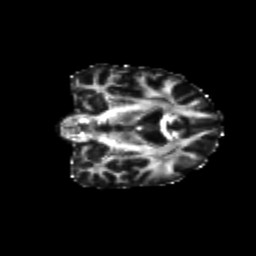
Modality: FA
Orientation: coronal
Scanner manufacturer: siemens
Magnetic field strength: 3 T
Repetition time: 9.2 s
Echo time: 0.084 s